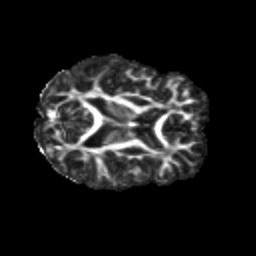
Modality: FA
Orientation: axial
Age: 11
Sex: male
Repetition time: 9.4 s
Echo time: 0.089 s